Question: I'm trying to create a form with data-binding that the user can add items to; they can click a button to add another text field (in this example it's the "plus" button). Here's a screenshot:

I've got things working now so more list items appear when the user clicks the button, but I can't find a clean and simple solution for how to let each form-element bind to a separate instruction in the model (theoretically in some sort of array in '$scope.form'). So right now, every instruction text area always contains the same text (as expected, which is the problem).
Here's my view code (in jade, but should be readable):
'''
ol
li( ng-repeat='instruction in form.instructions' )
input( name='instruction[]' type='text' ng-model='form.instructions.text' )
| <br>
input( type='button' value='+' ng-click='addInstr()' )
'''
Here's my controller code.
'''
formControllers.controller('new-instruction-set-ctrl', function ($scope, $http) {
$scope.form = $scope.form || {};
$scope.form.instructions = [{}];
$scope.addInstr = function() {
$scope.form.instructions.push({});
};
});
'''
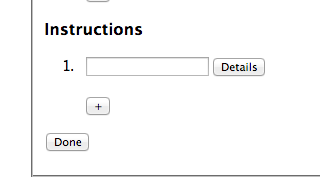
Answer: This finally worked for me. See live demo in <URL>.
View:
'''
li( ng-repeat='instruction in form.instructions' )
input( name='instruction[]' type='text' ng-model='form.instructions[$index].text')
'''
I didn't have to change my controller at all.
'$index' is automatically provided by ng-repeat.